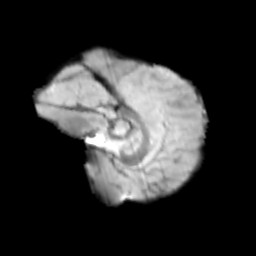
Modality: T2w
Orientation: sagittal
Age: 9
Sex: male
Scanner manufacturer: siemens
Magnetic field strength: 3 T
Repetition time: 3.8 s
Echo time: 0.07 s